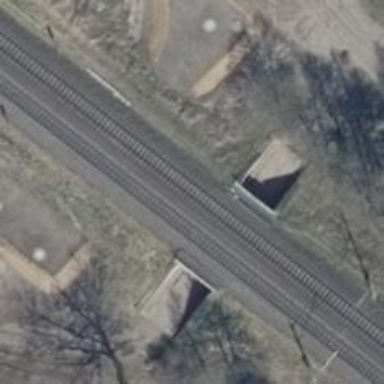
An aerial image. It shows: Bridge with electrified railway tracks featuring contact line.